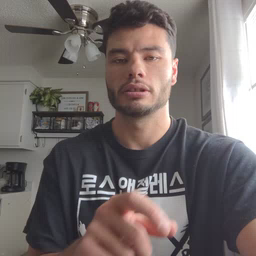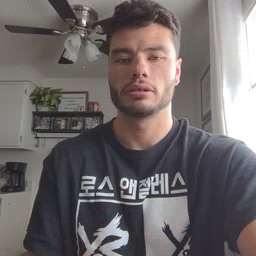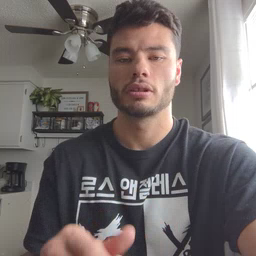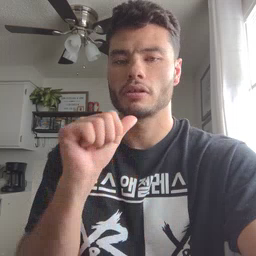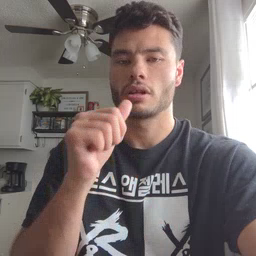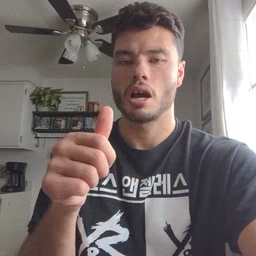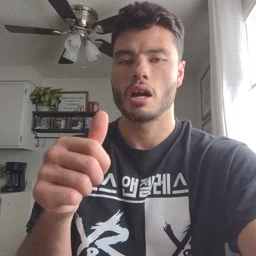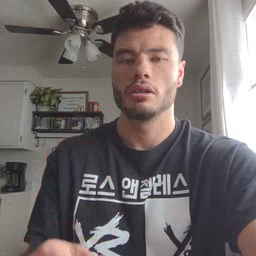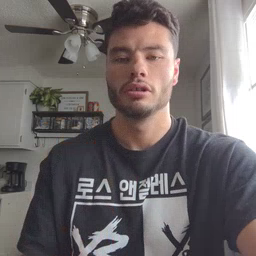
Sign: not